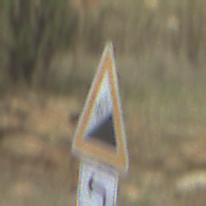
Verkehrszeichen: Steigung10
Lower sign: RichtungsangabeDurchPfeile2
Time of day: Midday
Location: Outdoor (Nature)
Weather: PartlyCloudy
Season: Autumn
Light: Natural